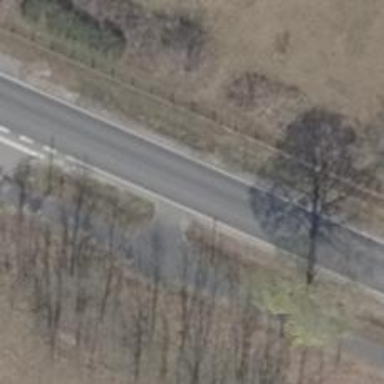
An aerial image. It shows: Primary road with asphalt surface.